Question:
I added the common lang jar file in the classpath, but when I compile it says:
error: package org.apache.commons.lang does not exist
I tried to follow the steps described below:
<URL>
but I don't it doesn't work. Is it the editor that's not working properly or is it something else?
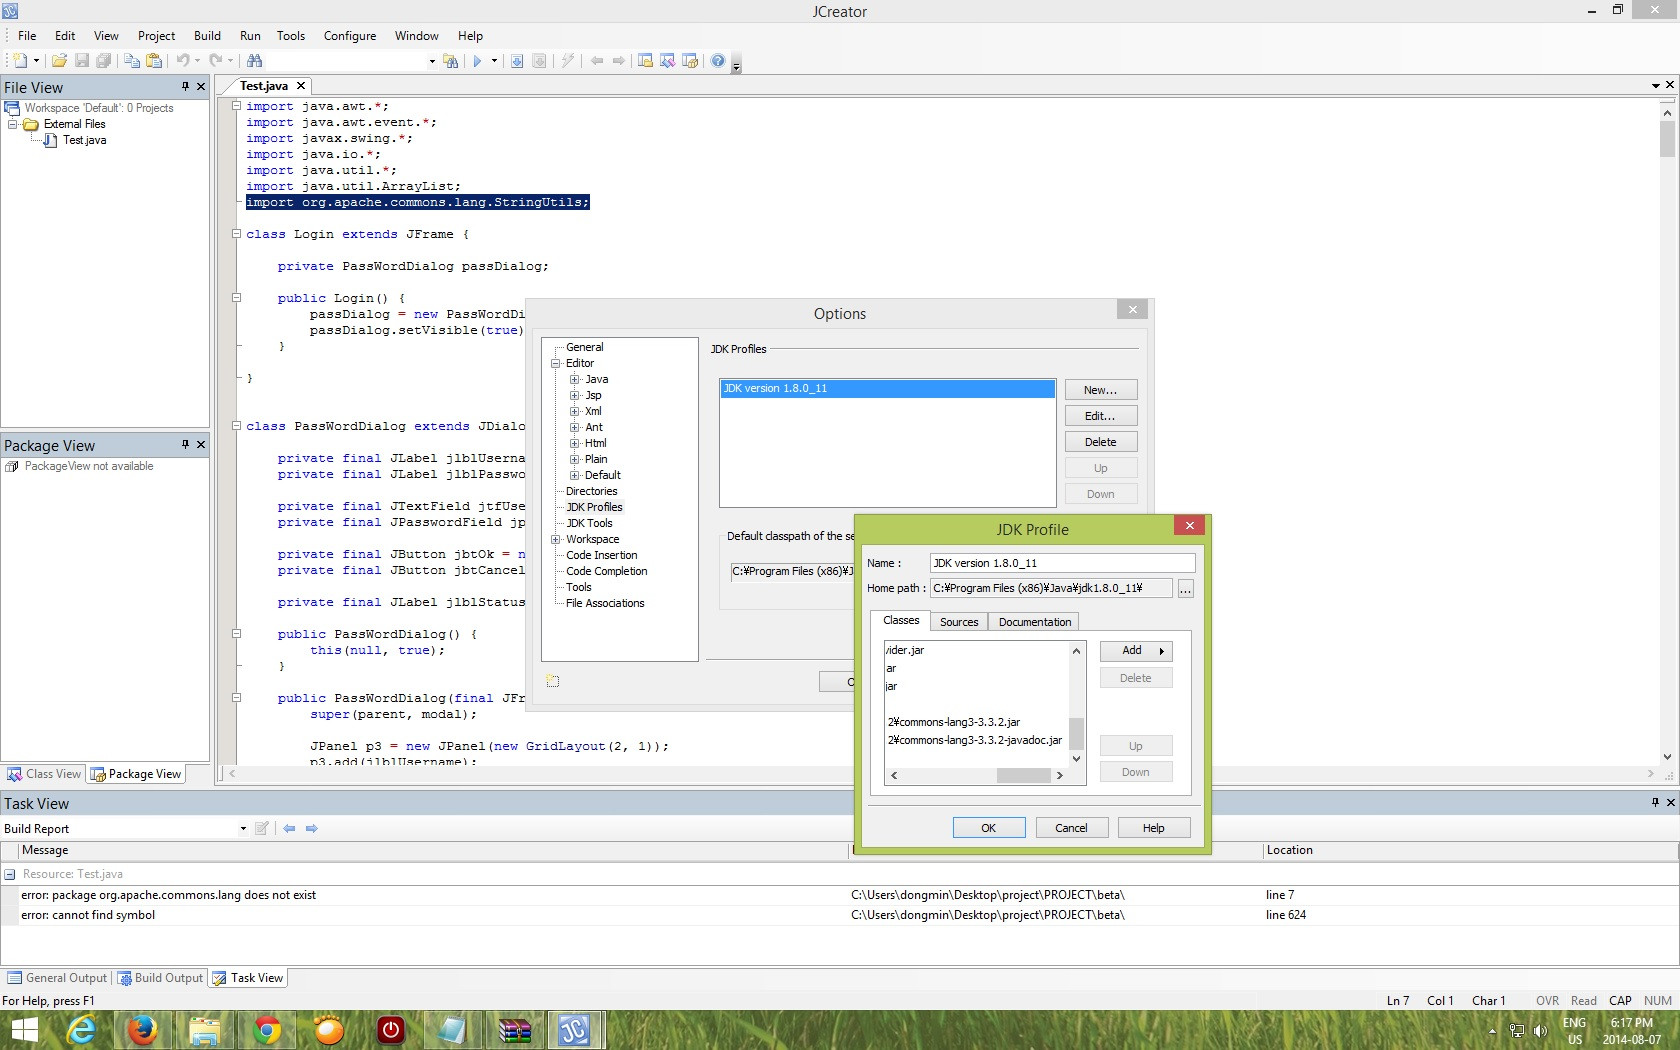
Answer: Between major versions 2 and 3 apache changed the package naming scheme on their classes from to .
Notice on the download site that for version 2.6 you are downloading "commons--2.6" and for version 3.3.2 you are downloading "commons--3.3.2".
Also, if you check out <URL> you'll see the new naming structure.
All you need to do is update your import statement to match the new package structure and your compiler will be able resolve it correctly.